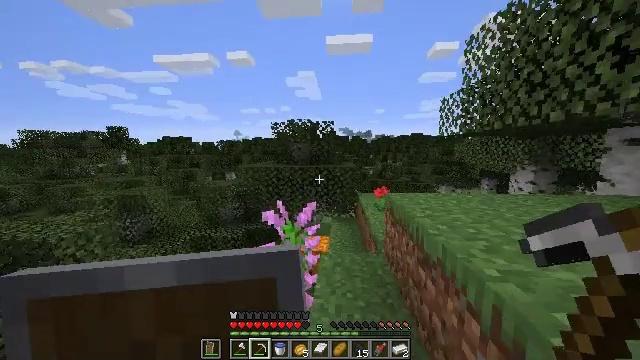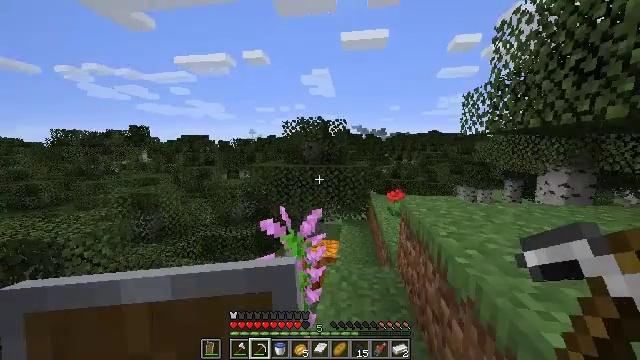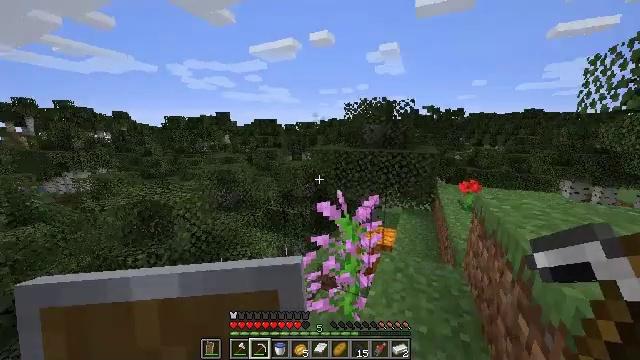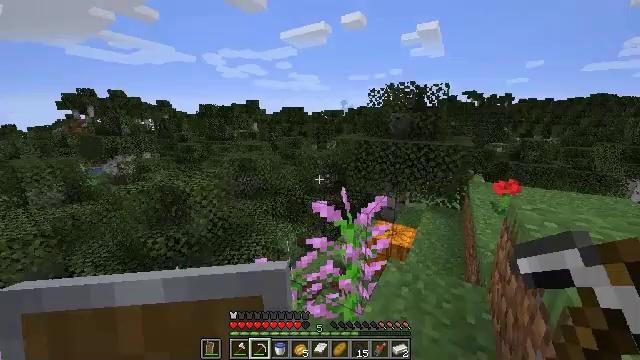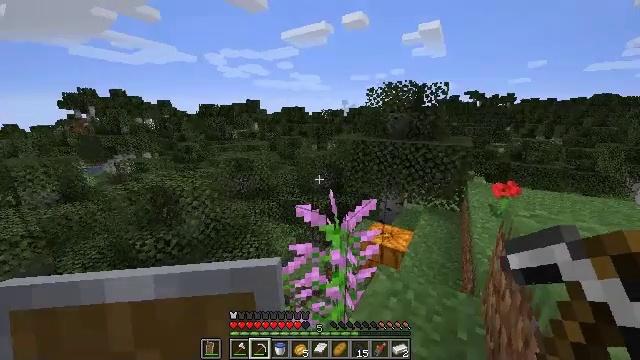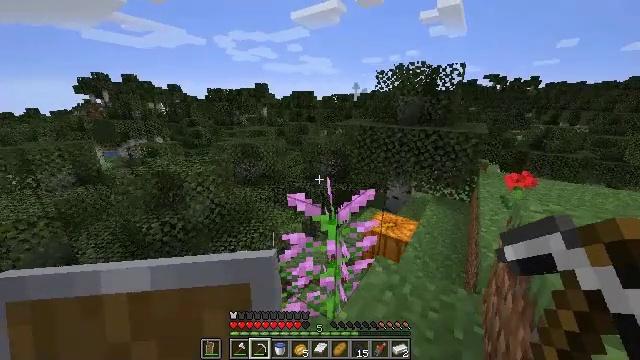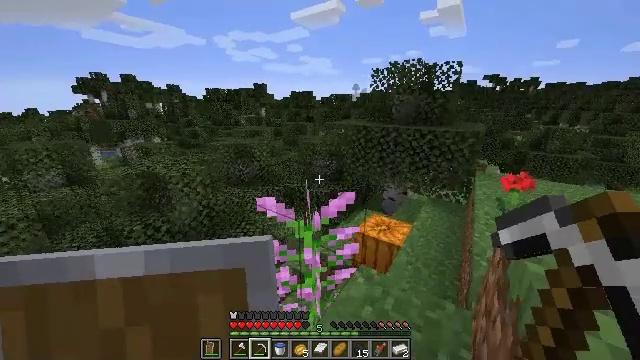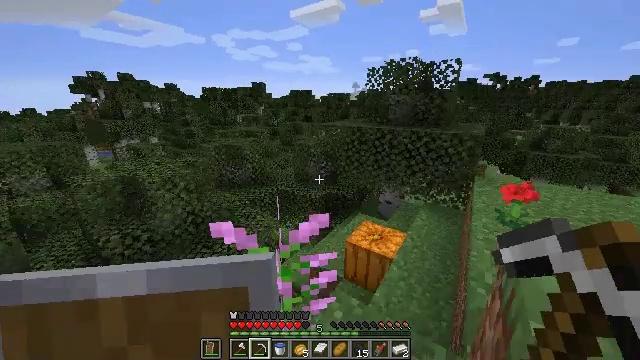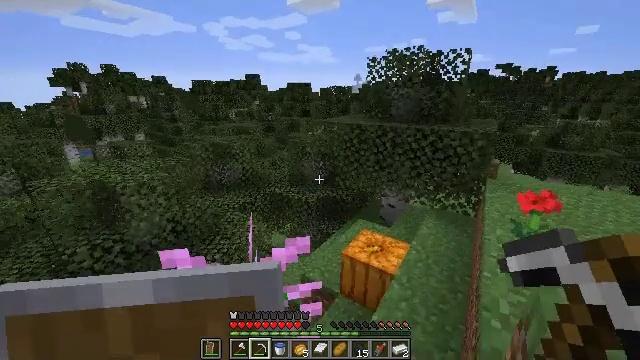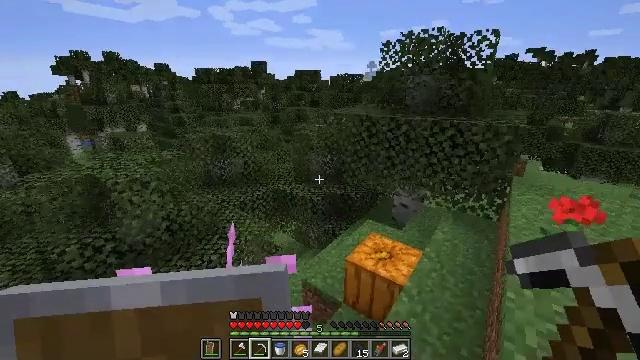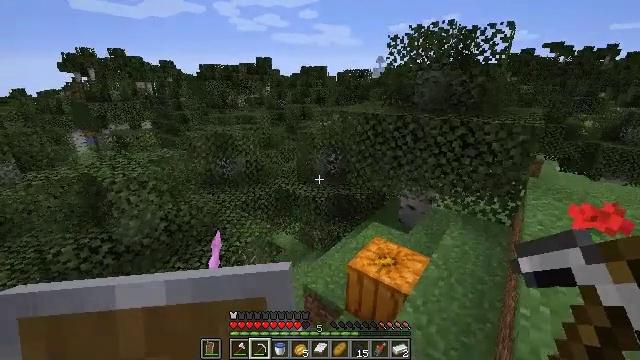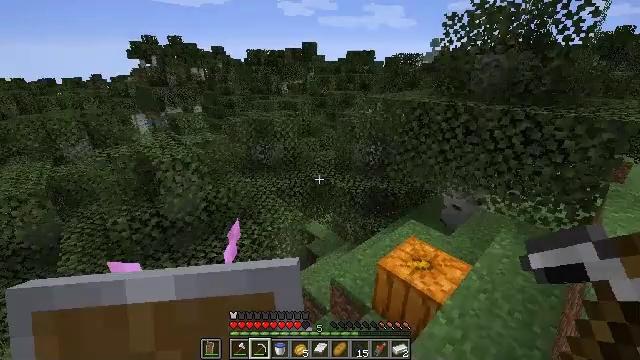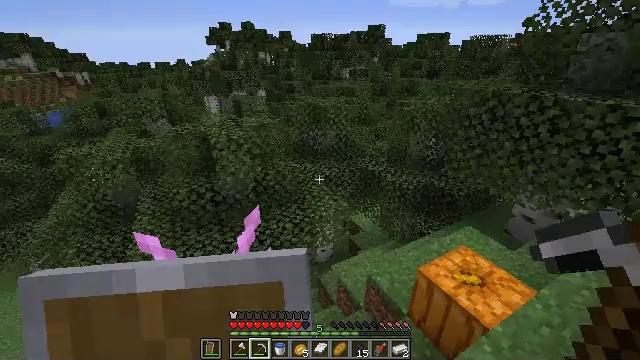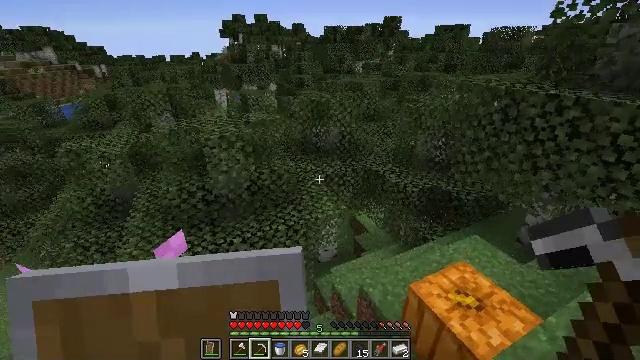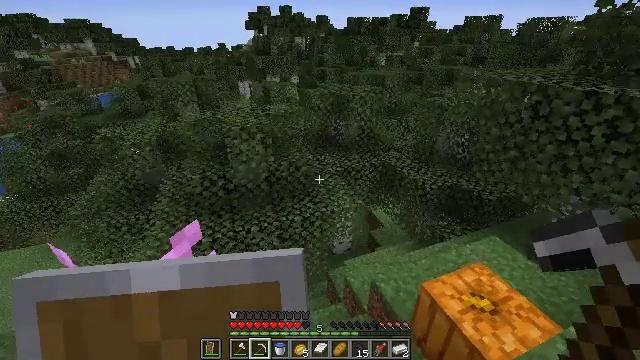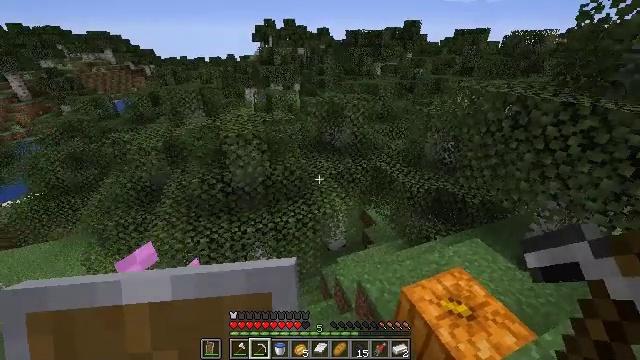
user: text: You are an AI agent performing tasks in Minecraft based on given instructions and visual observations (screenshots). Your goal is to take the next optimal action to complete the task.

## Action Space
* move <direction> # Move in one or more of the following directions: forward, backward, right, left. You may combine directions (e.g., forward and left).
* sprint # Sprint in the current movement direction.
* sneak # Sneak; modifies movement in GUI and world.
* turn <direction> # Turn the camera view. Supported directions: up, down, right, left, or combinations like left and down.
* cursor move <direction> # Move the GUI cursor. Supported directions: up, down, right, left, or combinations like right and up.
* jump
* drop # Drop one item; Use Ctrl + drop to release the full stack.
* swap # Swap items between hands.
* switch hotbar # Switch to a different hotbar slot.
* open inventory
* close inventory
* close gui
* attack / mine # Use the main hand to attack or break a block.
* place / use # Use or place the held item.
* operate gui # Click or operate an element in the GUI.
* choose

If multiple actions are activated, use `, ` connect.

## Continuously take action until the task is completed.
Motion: motion action
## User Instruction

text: Remove birch leaves from trees.
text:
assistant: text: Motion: move forward and move right, sprint, turn left
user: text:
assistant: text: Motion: move forward and move right, sprint, turn left and down
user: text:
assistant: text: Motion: move forward and move right, sprint, turn left and down
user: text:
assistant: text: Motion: move forward and move right, sprint
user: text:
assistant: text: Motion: move forward and move right, sprint, turn left and down
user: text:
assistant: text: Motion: move forward and move right, sprint
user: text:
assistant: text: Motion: move forward and move right, sprint
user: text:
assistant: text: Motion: move forward and move right, sprint
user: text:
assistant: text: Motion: move forward and move right, sprint, turn left and down
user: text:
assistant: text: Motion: move forward and move right, sprint, turn left
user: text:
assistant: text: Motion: move forward and move right, sprint, turn left and down
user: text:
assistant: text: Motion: move forward and move right, sprint, turn left and down
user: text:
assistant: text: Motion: move forward and move right, sprint, turn left
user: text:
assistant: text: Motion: move forward and move right, sprint, turn left and down
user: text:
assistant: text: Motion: move forward and move right, sprint
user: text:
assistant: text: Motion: move forward and move right, sprint, turn left
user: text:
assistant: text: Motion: move forward and move right, sprint
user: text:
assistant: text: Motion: move forward and move right, sprint
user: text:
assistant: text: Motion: move forward and move right, sprint, turn left
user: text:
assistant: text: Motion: move forward and move right, sprint, turn left
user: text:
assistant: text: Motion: move forward, sprint, turn left
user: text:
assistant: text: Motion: move forward, sprint, turn left
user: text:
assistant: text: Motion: move forward, sprint
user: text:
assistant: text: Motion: move forward, sprint
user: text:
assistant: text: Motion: move forward, sprint
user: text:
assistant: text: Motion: move forward, sprint, turn right and up, jump
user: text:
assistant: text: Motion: move forward, sprint, turn right and up, jump
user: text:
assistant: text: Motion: move forward, sprint, jump
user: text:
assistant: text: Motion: move forward, sprint, jump
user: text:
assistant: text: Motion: move forward, sprint, jump